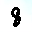
Label: 8